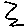
Label: zigzag